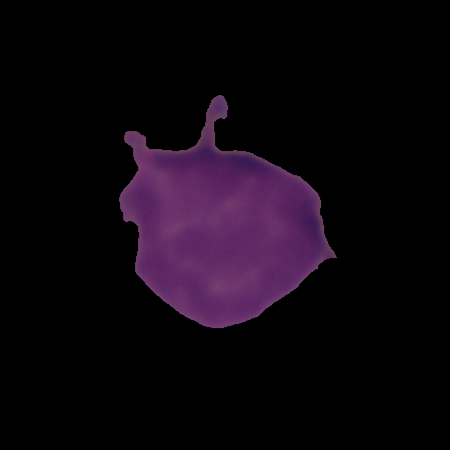
Label: healthy